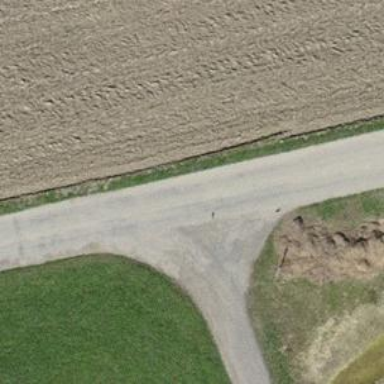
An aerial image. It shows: Track with fine gravel surface graded as grade 2.